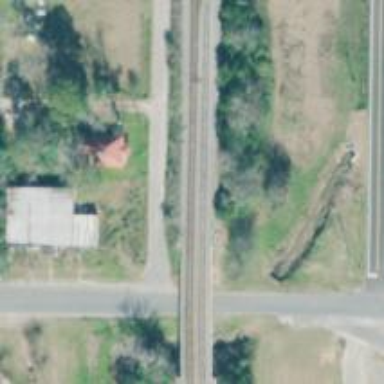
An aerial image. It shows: Railway bridge over siding rail service.